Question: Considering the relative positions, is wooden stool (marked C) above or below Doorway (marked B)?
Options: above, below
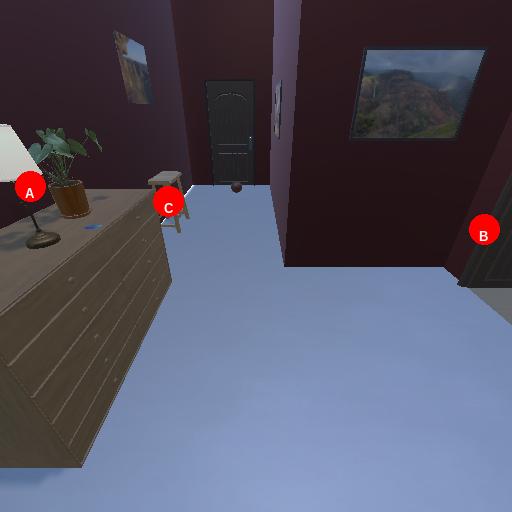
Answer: above